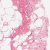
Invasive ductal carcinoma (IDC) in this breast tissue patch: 0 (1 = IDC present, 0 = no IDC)